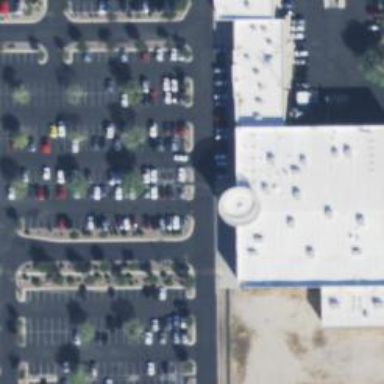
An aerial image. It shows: Building used as fitness center.